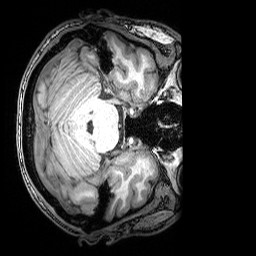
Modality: T1w
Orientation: axial
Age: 28
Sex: male
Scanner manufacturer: siemens
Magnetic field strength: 3 T
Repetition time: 2.53 s
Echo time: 0.00388 s